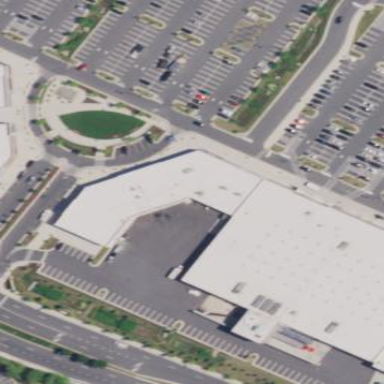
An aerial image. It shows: Retail building housing supermarket.